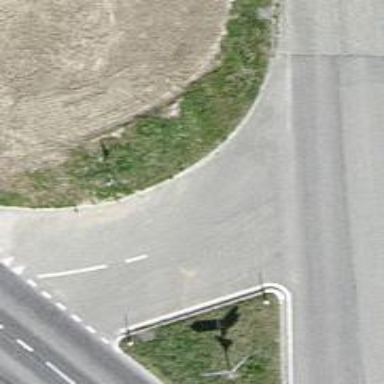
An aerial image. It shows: Tertiary road.